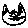
Label: cat